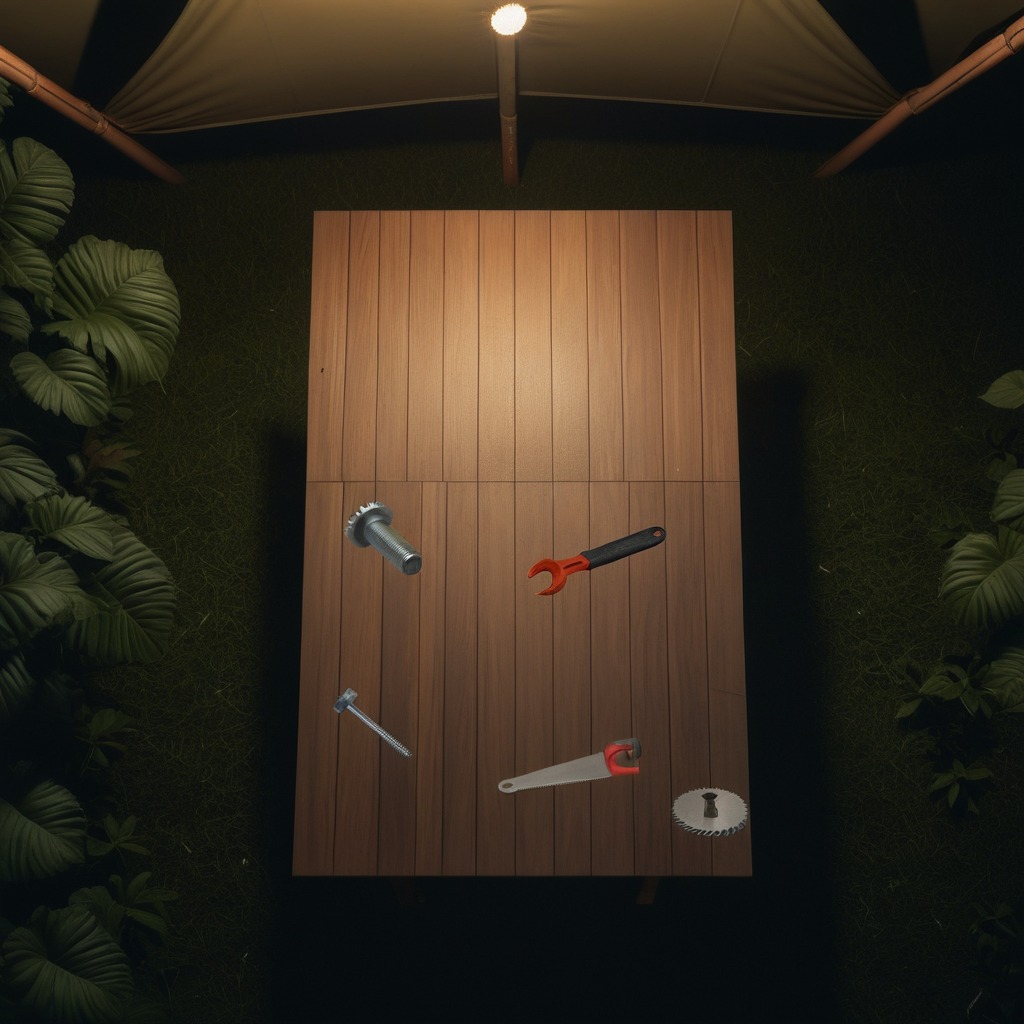
A steel gear with teeth, a metal machine screw, an iron nail, a handheld metal saw, and a wrench are lying on the wooden table.